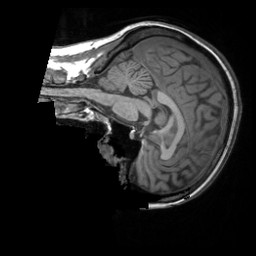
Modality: T1w
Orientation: sagittal
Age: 45
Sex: female
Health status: ill
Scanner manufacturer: siemens
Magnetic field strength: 3 T
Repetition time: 1.9 s
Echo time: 0.00247 s